Interaction volume radius: 5 \u00c5
Interaction volume height: 40 \u00c5
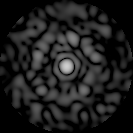
Disorder parameter: 0.8658